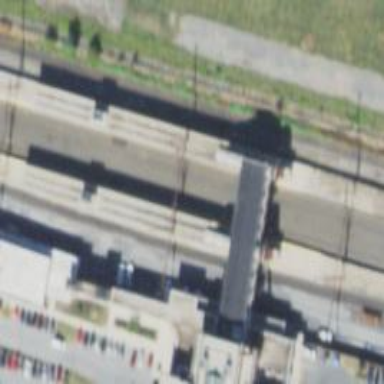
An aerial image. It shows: Platform for public transport and railway.